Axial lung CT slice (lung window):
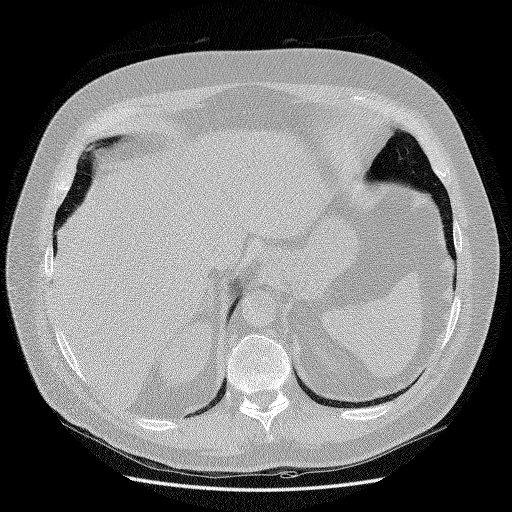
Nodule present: no